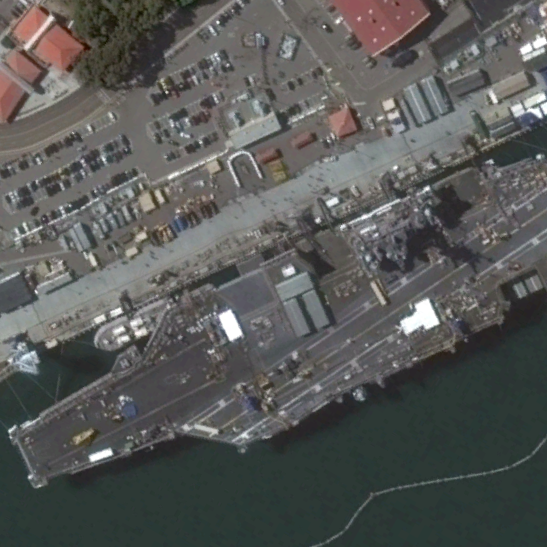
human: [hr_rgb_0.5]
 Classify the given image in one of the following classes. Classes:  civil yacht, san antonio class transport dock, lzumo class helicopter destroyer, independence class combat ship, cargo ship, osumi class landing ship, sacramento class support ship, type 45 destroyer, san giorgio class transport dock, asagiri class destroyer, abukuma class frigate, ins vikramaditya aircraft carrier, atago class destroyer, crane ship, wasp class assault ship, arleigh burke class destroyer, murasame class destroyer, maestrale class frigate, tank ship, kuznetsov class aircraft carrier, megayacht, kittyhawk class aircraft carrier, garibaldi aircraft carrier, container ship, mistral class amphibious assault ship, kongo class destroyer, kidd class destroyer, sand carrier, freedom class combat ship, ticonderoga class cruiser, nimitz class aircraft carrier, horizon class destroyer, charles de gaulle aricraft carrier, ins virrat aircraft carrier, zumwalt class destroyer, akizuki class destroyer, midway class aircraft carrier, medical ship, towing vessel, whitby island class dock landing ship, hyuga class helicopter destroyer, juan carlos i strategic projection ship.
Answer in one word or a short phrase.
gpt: Nimitz class aircraft carrier